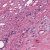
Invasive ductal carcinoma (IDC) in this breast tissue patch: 1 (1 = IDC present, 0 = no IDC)